Interaction volume radius: 5 \u00c5
Interaction volume height: 25 \u00c5
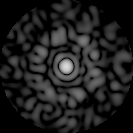
Disorder parameter: 0.8127